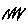
Label: zigzag